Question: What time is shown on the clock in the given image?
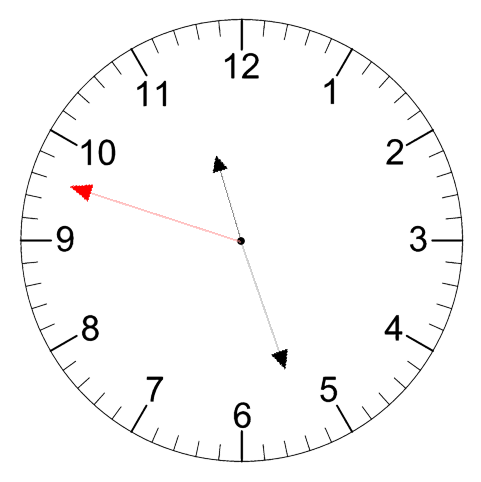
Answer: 11:26:48